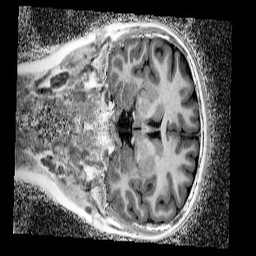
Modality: UNIT1_denoised
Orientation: coronal
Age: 12
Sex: female
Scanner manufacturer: siemens
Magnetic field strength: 3 T
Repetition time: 4 s
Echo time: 0.00299 s